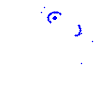
Particle: proton